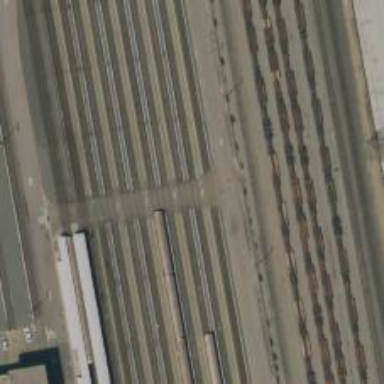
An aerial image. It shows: Railway level crossing.